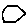
Label: hexagon